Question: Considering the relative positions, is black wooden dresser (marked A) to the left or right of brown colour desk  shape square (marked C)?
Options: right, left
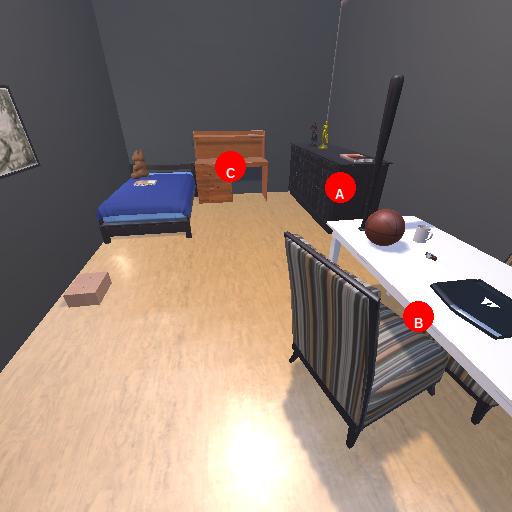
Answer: right